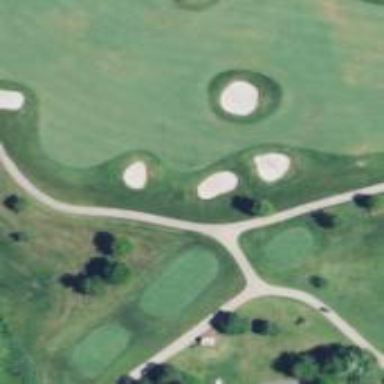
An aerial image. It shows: Asphalt path that serves as road and golf path.